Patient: sex M, age 42
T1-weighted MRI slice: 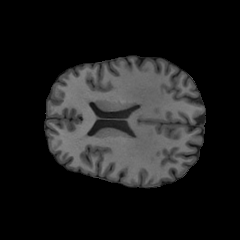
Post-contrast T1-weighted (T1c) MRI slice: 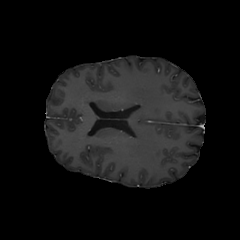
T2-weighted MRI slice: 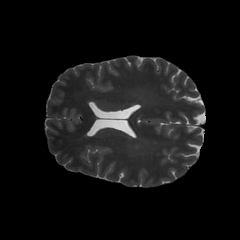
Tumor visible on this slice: no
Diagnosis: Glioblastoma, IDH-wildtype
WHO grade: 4